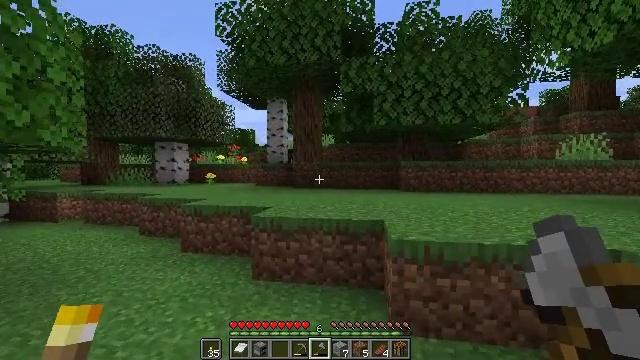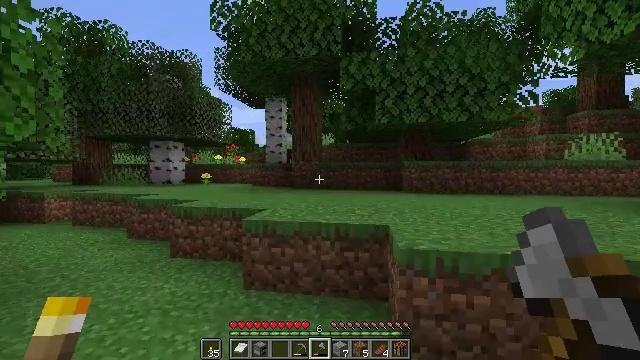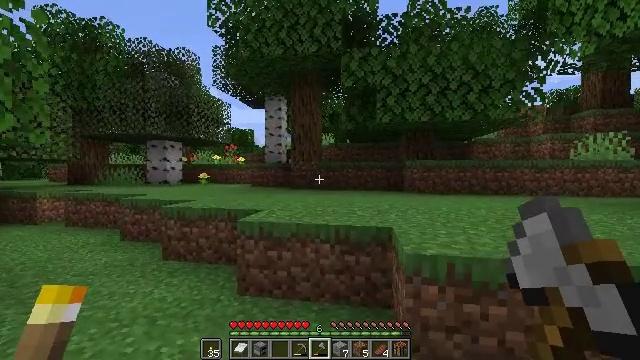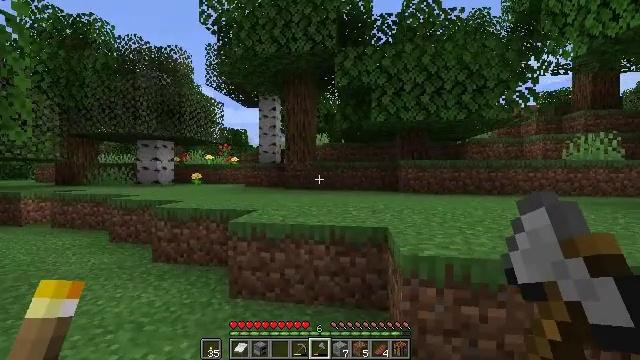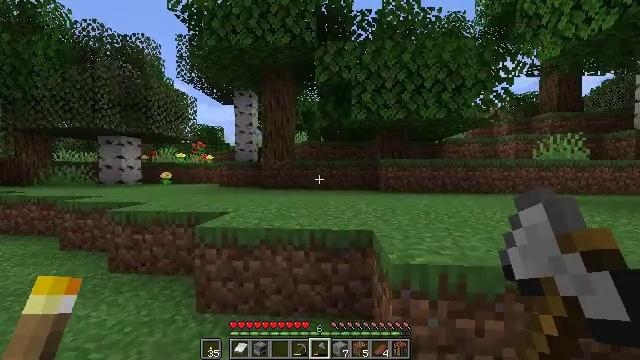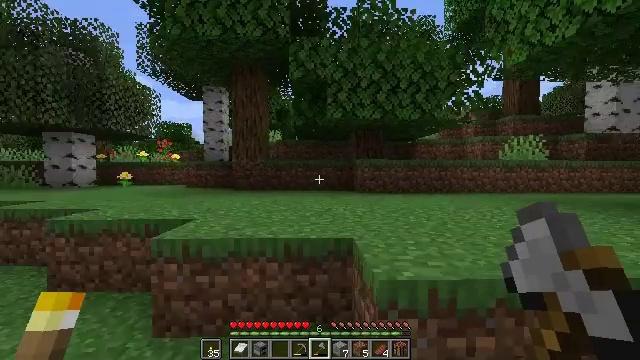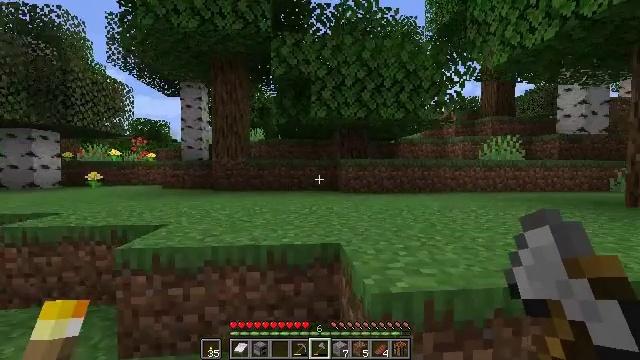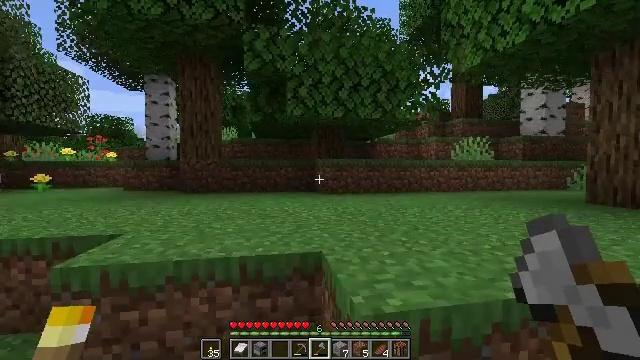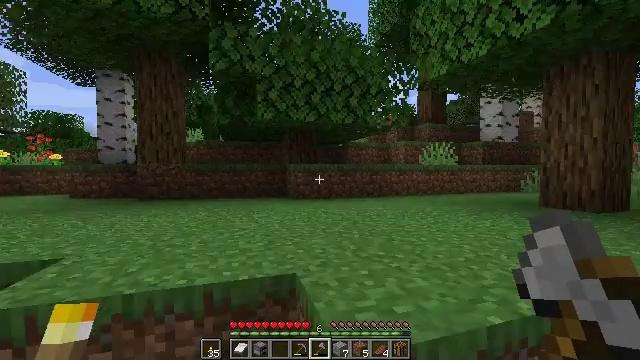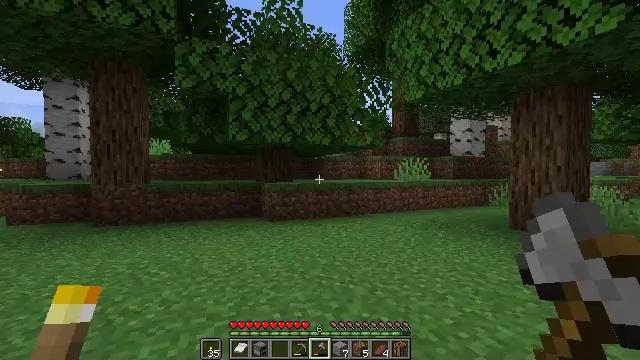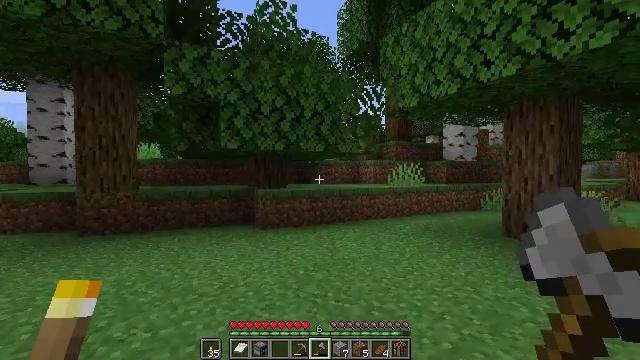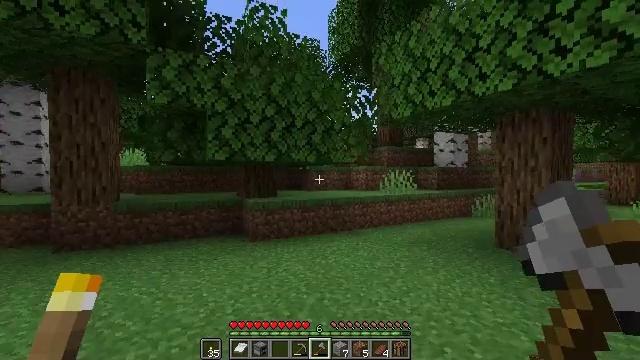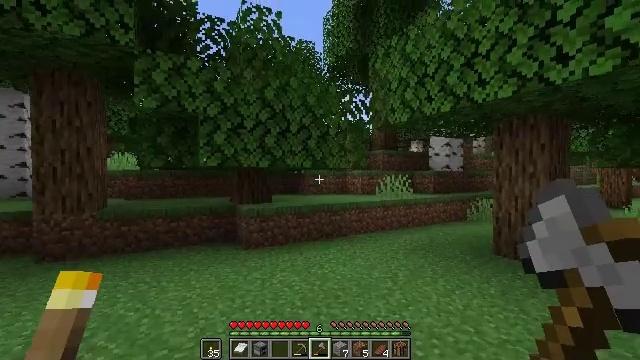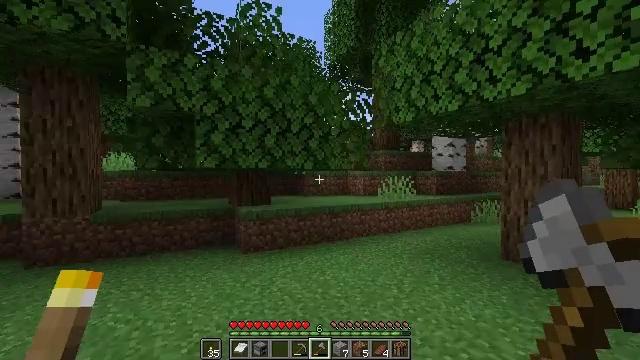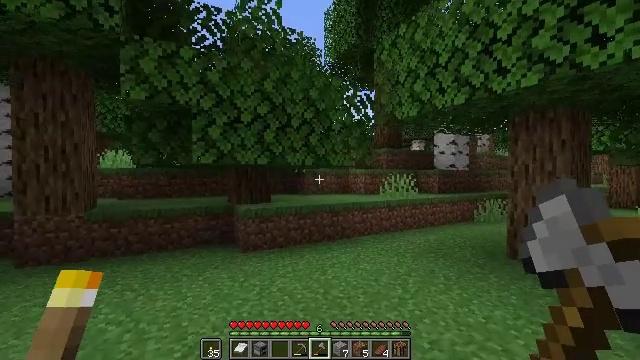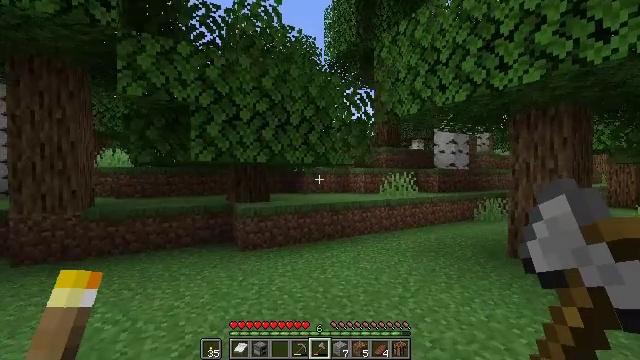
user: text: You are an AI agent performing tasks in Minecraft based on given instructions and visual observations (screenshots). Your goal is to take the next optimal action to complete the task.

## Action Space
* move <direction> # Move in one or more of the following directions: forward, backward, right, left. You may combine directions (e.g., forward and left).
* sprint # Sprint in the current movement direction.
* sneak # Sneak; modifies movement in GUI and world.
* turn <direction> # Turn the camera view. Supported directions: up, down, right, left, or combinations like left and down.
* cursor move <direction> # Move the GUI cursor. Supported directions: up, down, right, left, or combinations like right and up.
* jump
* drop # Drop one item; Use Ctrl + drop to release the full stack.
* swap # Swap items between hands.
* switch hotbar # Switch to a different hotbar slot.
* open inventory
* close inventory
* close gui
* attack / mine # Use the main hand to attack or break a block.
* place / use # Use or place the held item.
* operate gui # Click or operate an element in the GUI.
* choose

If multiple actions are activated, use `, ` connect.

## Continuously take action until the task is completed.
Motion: motion action
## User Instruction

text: Collect the bee nest for honey.
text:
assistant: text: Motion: move forward
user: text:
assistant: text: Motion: move forward
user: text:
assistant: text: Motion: move forward, turn right
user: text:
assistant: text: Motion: move forward, turn right
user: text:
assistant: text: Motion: move forward, turn right
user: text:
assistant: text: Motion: move forward, turn right
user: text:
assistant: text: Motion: move forward, turn right
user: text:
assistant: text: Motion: move forward, turn right, jump
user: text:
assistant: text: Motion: move forward, turn right, jump
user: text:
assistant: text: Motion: move forward, turn right, jump
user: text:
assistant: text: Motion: move forward, turn right, jump
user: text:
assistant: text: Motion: move forward, turn right, jump
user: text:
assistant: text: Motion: move forward, jump
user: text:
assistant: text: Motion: move forward
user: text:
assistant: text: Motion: move forward
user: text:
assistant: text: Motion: move forward
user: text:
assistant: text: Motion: move forward
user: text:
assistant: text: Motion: move forward
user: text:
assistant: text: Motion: move forward
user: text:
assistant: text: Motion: move forward, turn left
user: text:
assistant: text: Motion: move forward, turn left
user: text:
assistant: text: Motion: move forward, turn left
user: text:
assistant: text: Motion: move forward, turn left
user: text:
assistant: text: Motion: move forward, turn left
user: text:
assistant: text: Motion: move forward, turn left
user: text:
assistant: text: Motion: move forward, turn left
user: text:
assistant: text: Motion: move forward, turn left
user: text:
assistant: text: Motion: move forward, turn left
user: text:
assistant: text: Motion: move forward, turn left
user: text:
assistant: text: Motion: move forward, turn left